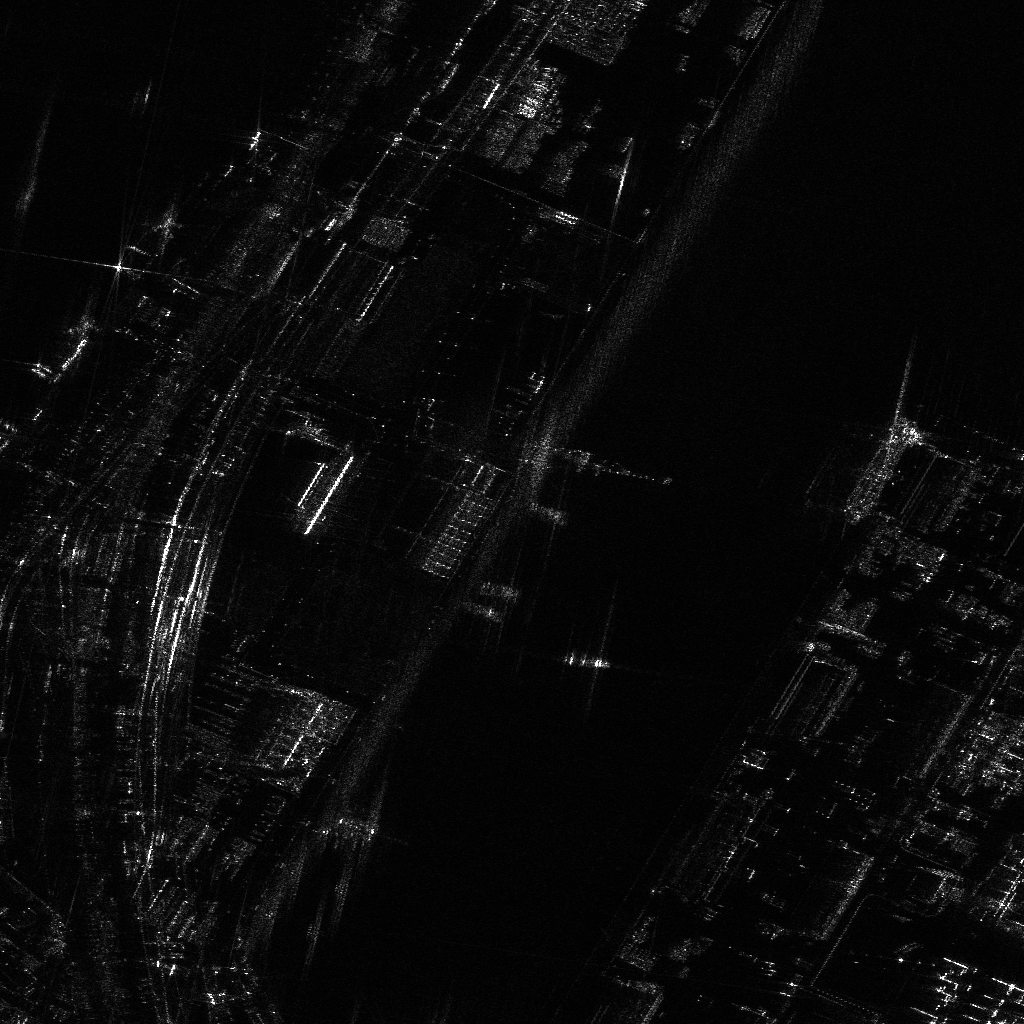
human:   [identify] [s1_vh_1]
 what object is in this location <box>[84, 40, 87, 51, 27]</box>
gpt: <ref>1 small ore-oil at the right</ref>

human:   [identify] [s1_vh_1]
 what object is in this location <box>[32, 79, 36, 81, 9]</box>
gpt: <ref>1 medium container at the bottom</ref>